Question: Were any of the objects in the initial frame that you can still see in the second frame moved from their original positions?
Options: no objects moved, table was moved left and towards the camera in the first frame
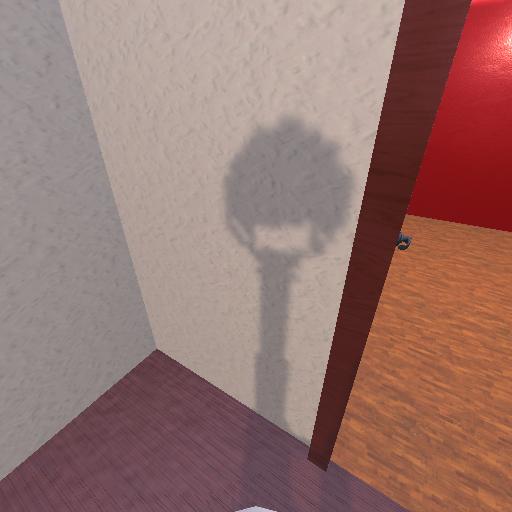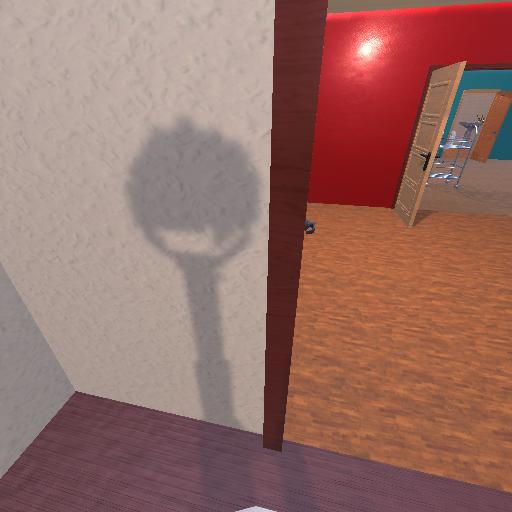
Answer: no objects moved